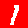
Digit: 1